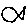
Label: fish